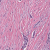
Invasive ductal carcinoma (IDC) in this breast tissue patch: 0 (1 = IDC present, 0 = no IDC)